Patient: sex M, age 57
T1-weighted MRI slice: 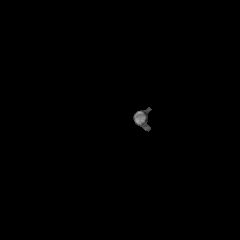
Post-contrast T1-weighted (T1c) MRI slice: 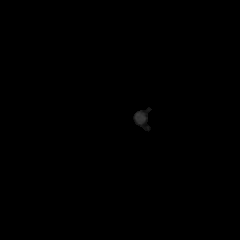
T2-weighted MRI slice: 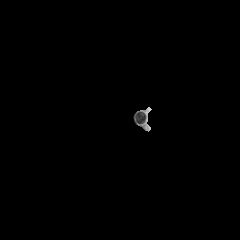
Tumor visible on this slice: no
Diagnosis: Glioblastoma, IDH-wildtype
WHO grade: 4